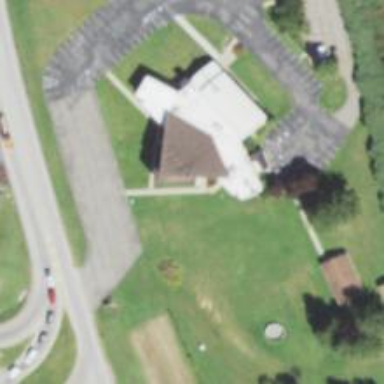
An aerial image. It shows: Beautiful church building.